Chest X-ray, PA view. Patient: 59 years old, sex M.
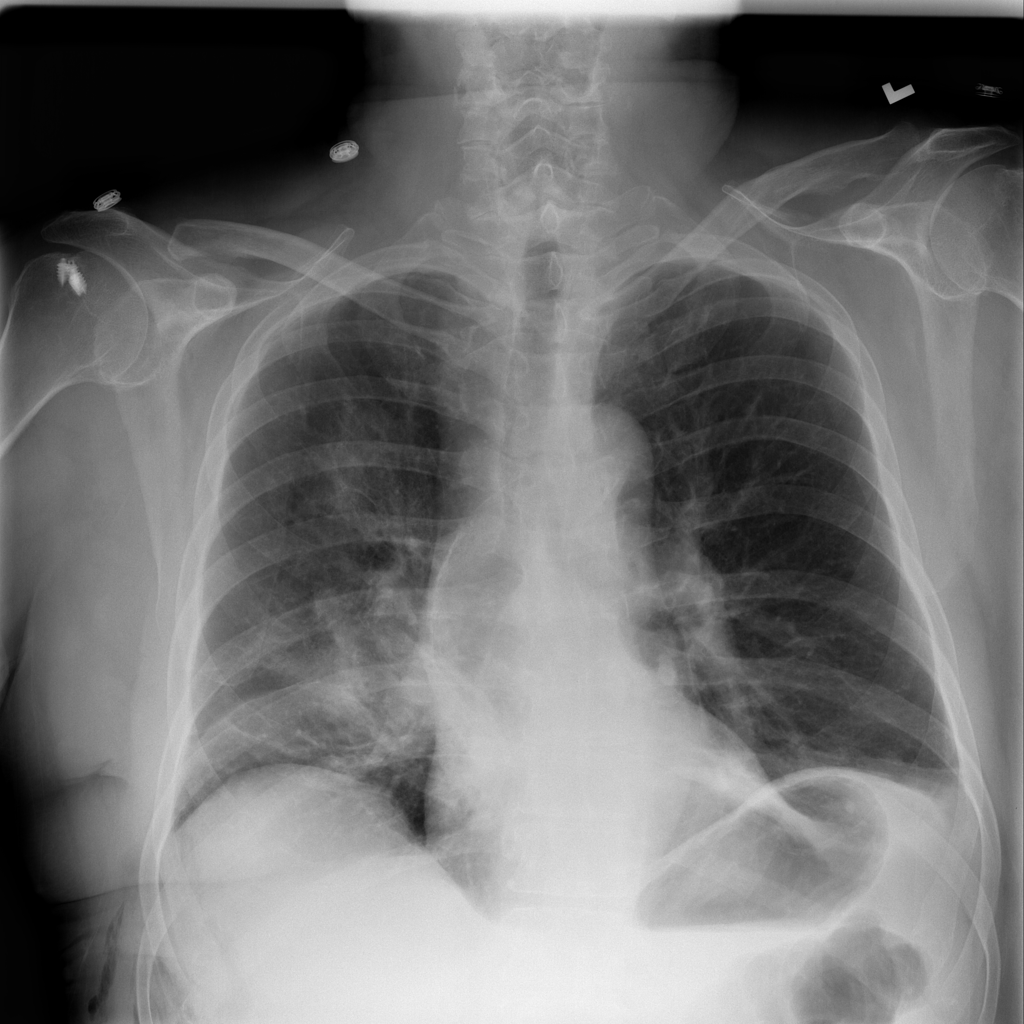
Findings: Atelectasis, Infiltration